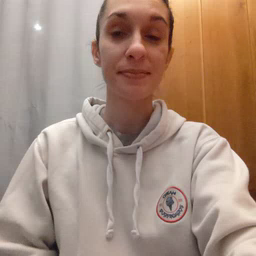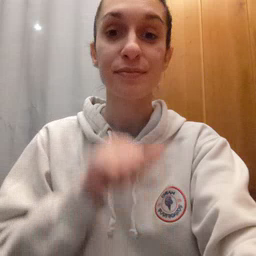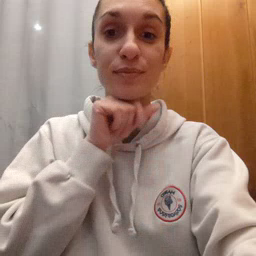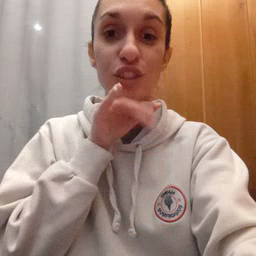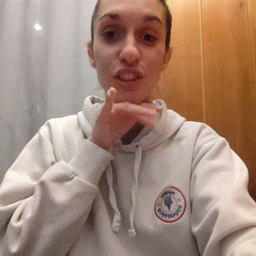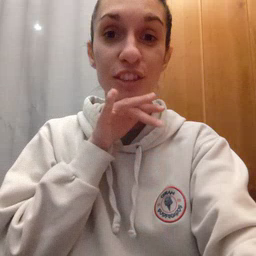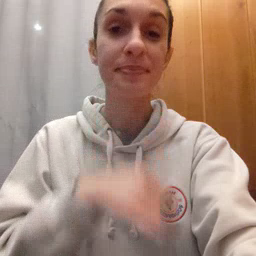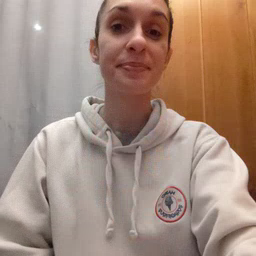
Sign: dirty